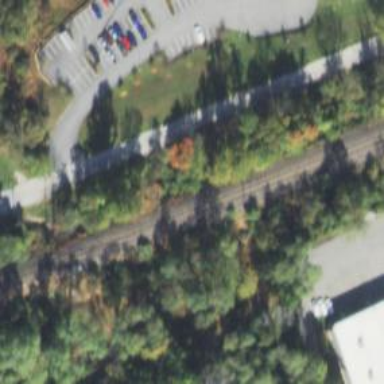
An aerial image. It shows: Railway siding with rails.